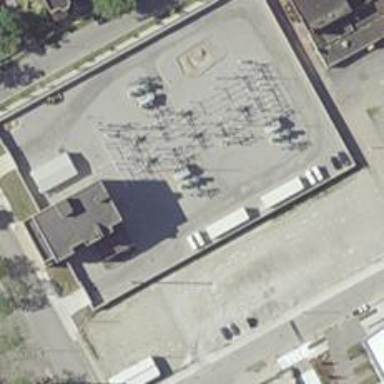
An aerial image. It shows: Power pole.